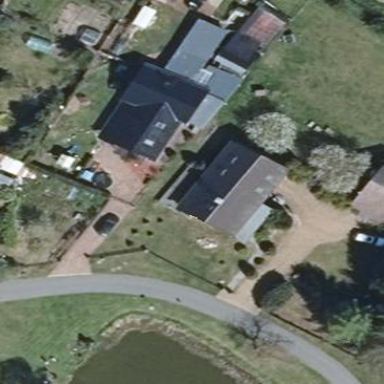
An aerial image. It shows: Flat-roofed grey house.